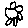
Label: flower